Question: I have a chart with 2 data series that reference cell values with conditional formatting to determine its color. I looked up a VBA code on the net to use on the chart to update the colors of the series based on the cell color, but when running the code nothing happens.
Anybody can help me with this?

'''
Sub CellColorsToChart()
'Updateby Extendoffice
Dim xChart As Chart
Dim I As Long, J As Long
Dim xRowsOrCols As Long, xSCount As Long
Dim xRg As Range, xCell As Range
On Error Resume Next
Set xChart = ActiveSheet.ChartObjects("Chart 2").Chart
If xChart Is Nothing Then Exit Sub
xSCount = xChart.SeriesCollection.Count
For I = 1 To xSCount
J = 1
With xChart.SeriesCollection(I)
Set xRg = ActiveSheet.Range(Split(Split(.Formula, ",")(2), "!")(1))
If xSCount > 4 Then
xRowsOrCols = xRg.Columns.Count
Else
xRowsOrCols = xRg.Rows.Count
End If
For Each xCell In xRg
.Points(J).Format.Fill.ForeColor.RGB = ThisWorkbook.Colors(xCell.Interior.ColorIndex)
.Points(J).Format.Line.ForeColor.RGB = ThisWorkbook.Colors(xCell.Interior.ColorIndex)
J = J + 1
Next
End With
Next
End Sub
'''
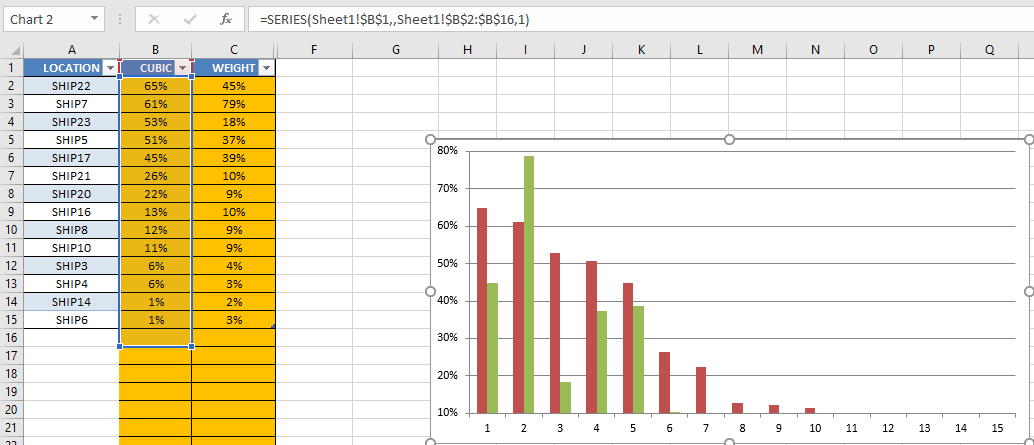
Answer: 'xCell.Interior' references the cells applied color, not a conditional format.
If you are using Excel 2010+ then you should use '.DisplayFormat' to get the conditional format color.
Also, why bother with 'ThisWorkbook.Colors'and 'ColorIndex', just reference the color:
'''
.Points(J).Format.Fill.ForeColor.RGB = xCell.DisplayFormat.Interior.Color
'''
Also, after you set 'On Error Resume Next' to trap an error on 'Set xChart =', you must reset the error handling
'''
On Error Resume Next
Set xChart = ActiveSheet.ChartObjects("Chart 2").Chart
On Error GoTo 0 ' <~~ reset error handling
If xChart Is Nothing Then Exit Sub
'''